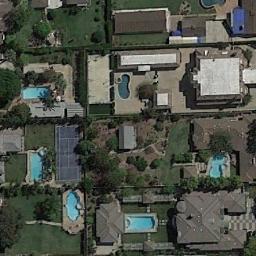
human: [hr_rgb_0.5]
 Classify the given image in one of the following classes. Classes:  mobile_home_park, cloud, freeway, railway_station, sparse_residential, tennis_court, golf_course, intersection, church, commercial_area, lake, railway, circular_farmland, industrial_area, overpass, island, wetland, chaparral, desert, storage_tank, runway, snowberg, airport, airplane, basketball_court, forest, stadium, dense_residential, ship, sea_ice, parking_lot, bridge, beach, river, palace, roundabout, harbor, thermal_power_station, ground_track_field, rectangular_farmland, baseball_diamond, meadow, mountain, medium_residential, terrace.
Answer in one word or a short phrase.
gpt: tennis_court